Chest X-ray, AP view. Patient: 9 years old, sex F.
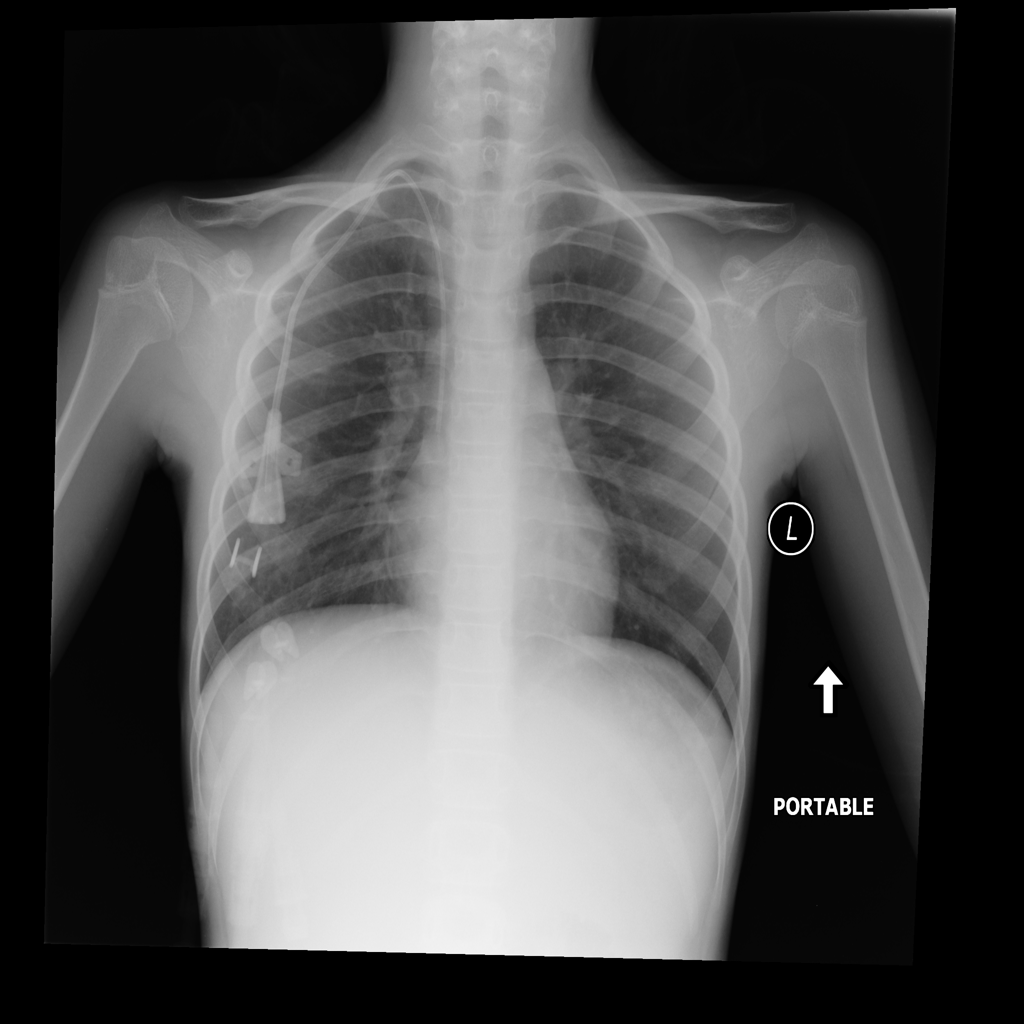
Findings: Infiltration